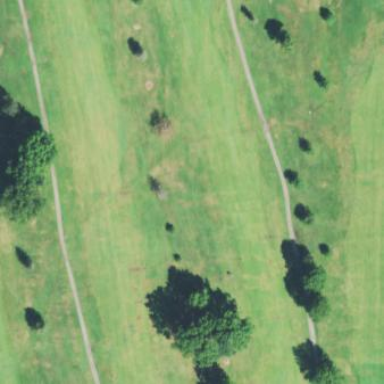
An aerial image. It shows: Golf fairway surrounded by grass.